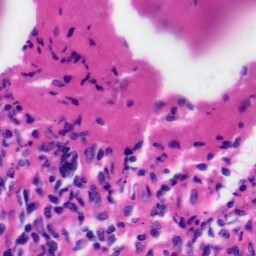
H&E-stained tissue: Tonsil